Question: I want to add event code to my timer component.
Nothing happens when I double click on the timer tool on the form.

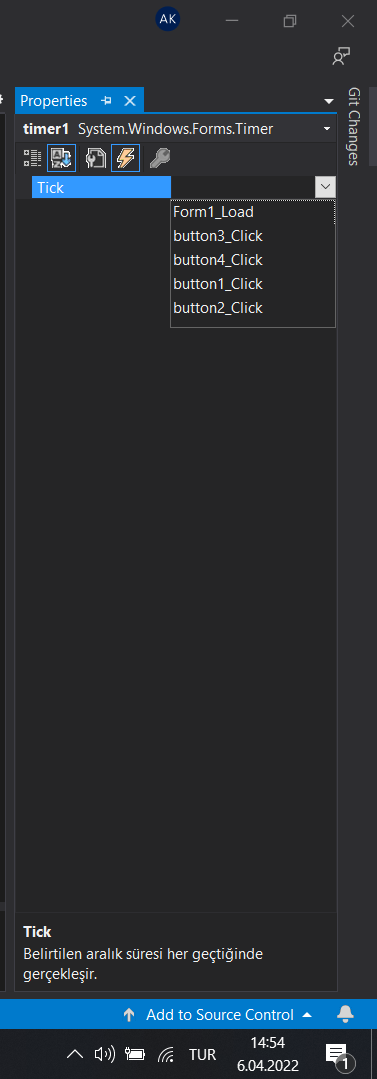
Answer: Double click on the (1) below and the designer will create an empty event code
<URL>
For example
1. Double click
2. Designer creates code
3. Empty Event public partial class Form1 : Form
{
public Form1()
{
InitializeComponent();
}
private void timer1_Tick(object sender, EventArgs e)
{
}
}